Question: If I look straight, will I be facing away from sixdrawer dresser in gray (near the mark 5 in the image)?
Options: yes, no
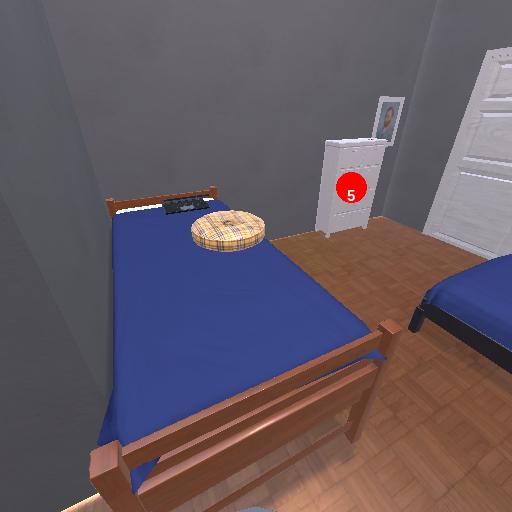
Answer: yes